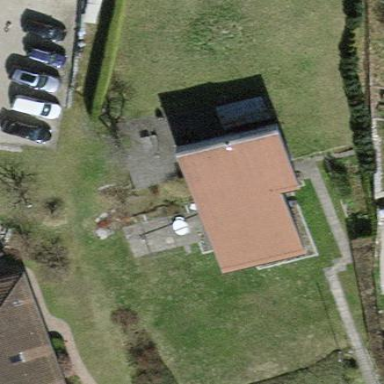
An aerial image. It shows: Detached building with tiled roof.